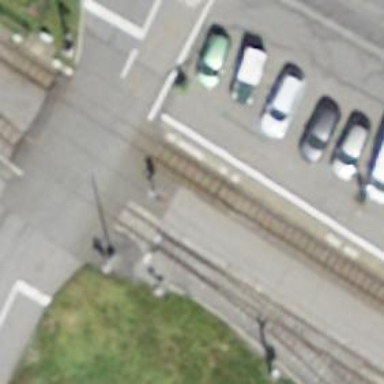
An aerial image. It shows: Railway switch.